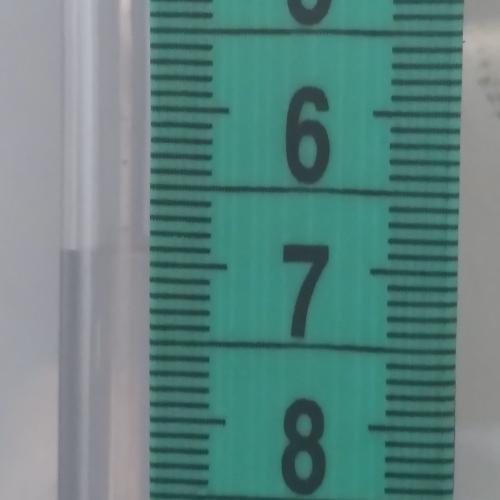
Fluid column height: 6.9 cm